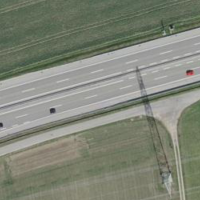
EUNIS habitat code: 57
Species observed at this site:
Milvus milvus